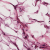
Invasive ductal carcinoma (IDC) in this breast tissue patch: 0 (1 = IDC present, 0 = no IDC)